Field crop: maize
Growth stage: 2
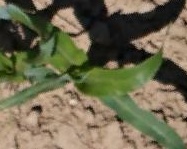
Species: maize